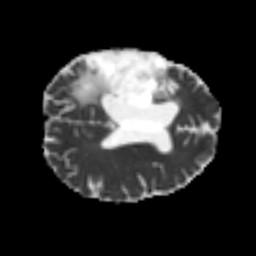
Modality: MD
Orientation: axial
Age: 50
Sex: male
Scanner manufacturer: siemens
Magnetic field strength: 3 T
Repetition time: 4.987 s
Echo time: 0.0792 s